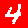
Digit: 4